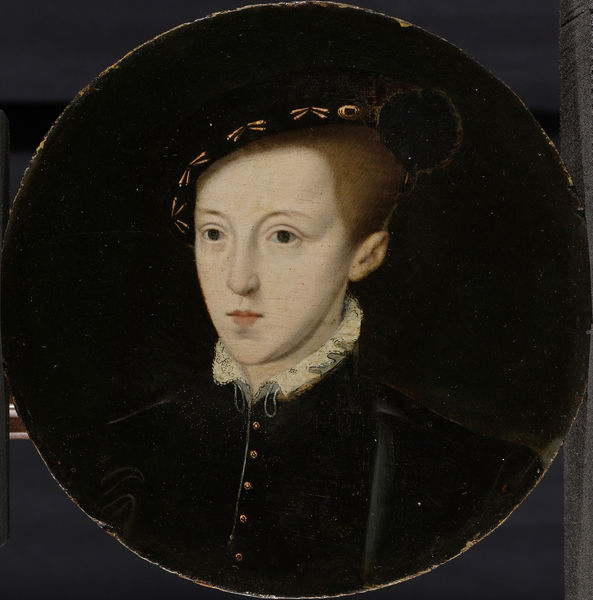
Titel: Portret van Eduard VI (1537-53), koning van Engeland
Standort: Amsterdam
Institution: Rijksmuseum
Schlagwörter: dunkel, haut, mann, frau, haar, hell, mund, nase, ohr, schwarz, stirn, rot, malerei, kappe, mütze, augen, blass, gesicht, kragen, samt, spitze, bildnis, portrait, porträt, gold, haare, england, kinn, lippen, poträt, kreis, oval, rund, tondo, kopfbedeckung, klein, streng, brauen, junge, knöpfe, fein, jüngling, wams, bommel, mündchen